Question: My Web Application is targeting framework 4.5 and runs perfectly on the local IIS, but when I publish the the server (Windows Server 2012, IIS 8.0), I see that the webpage is still rendered as 4.0, which is a problem because web.optimization only works on 4.5.

I made sure that asp.net 4.5 is installed on my web server. My application pool is 4.0 integrated, which I read still means 4.5. So I'm not sure what else I can do, since IIS doesn't have a dropdown for the server or website saying, "Use ASP.NET 4.5."
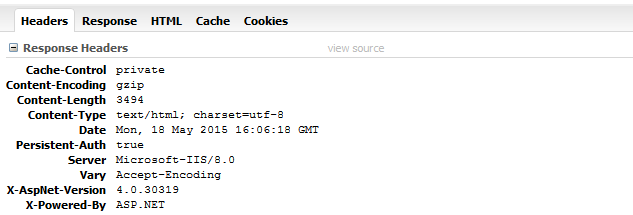
Answer: The .NET Framework 4.5 uses Common Language Runtime 4.0, with some additional runtime features released with 4.5. Same is case for .Net 3.0 and 3.5 which uses CLR 2.0 hence you wont see seperate versions for these releases i.e. 3.0,3.5 and 4.5. So even if you get 4.0 in response headers that doesnt mean its not being processed with .Net 4.5.